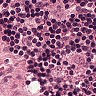
Metastatic tissue present: no